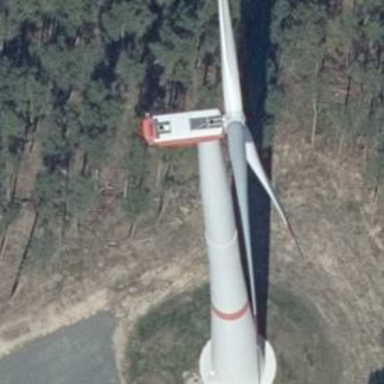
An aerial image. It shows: Wind generator in the form of horizontal axis wind turbine.